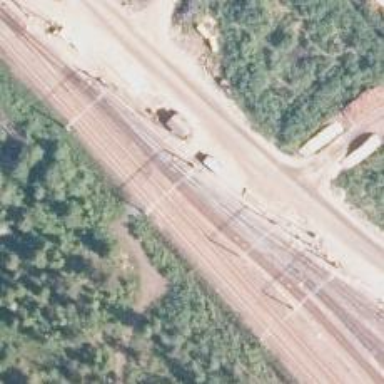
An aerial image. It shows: Rail siding with electrified contact lines.